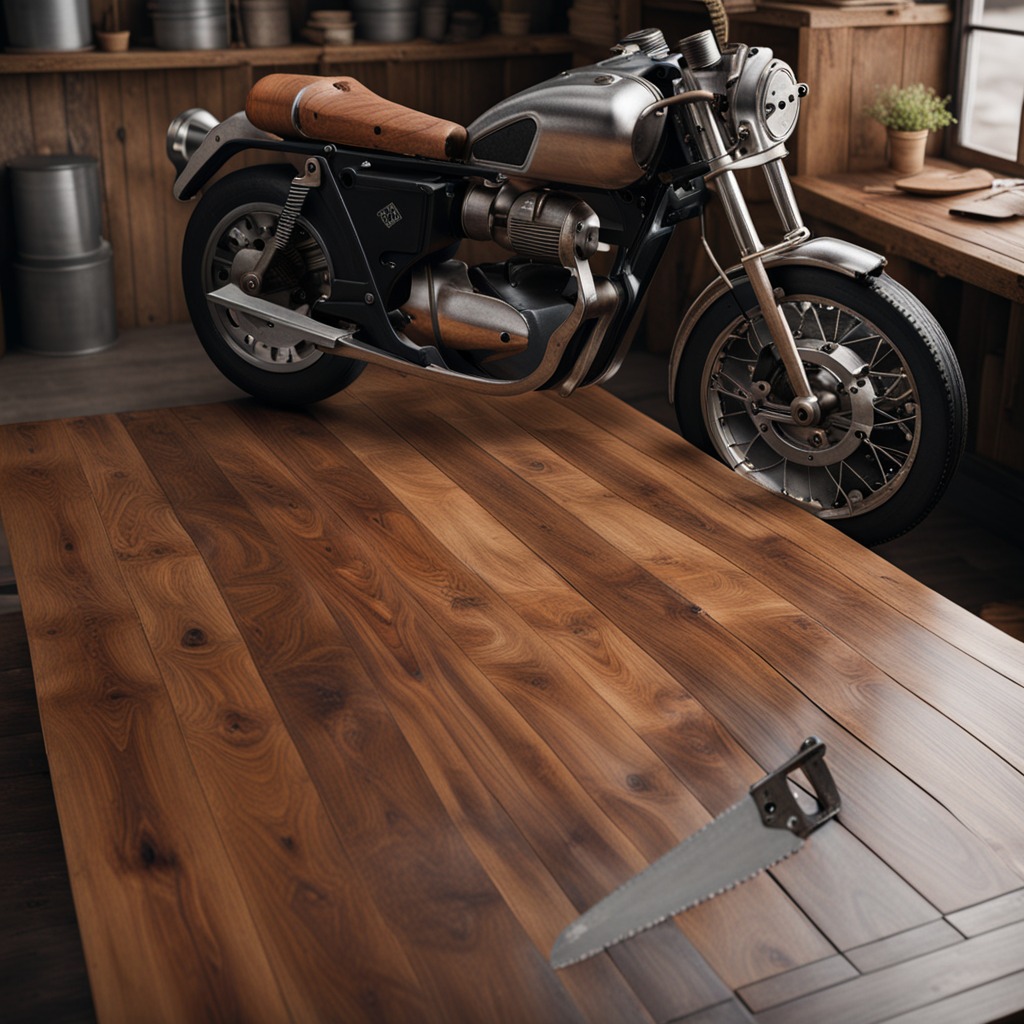
A metal saw is lying on a wooden table in a vintage motorcycle garage.